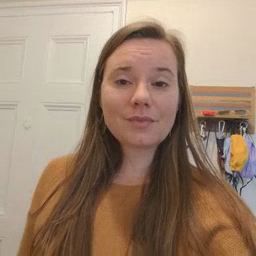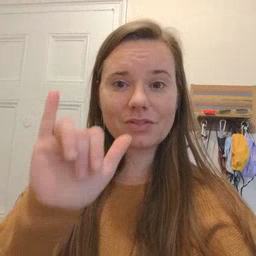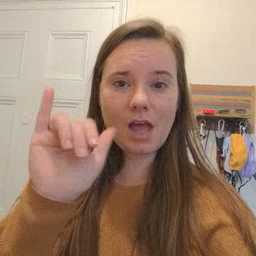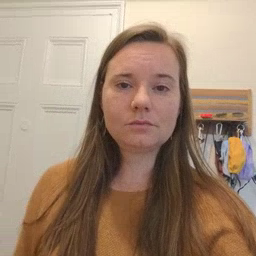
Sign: that